Aerial crown-view tile of a tropical tree (Barro Colorado Island, Panama), acquired 20240716:
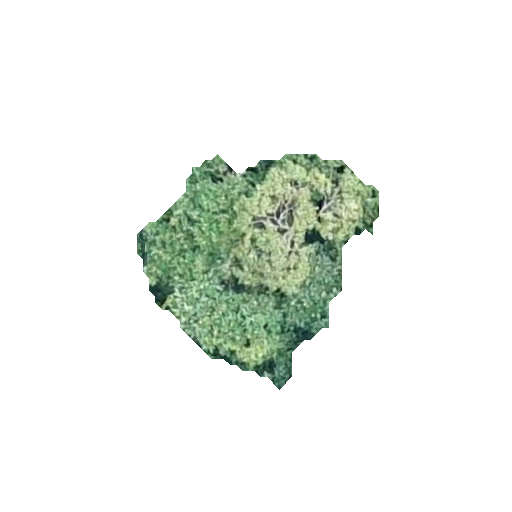
Species: Cordia alliodora
GBIF accepted scientific name: Cordia alliodora
Crown area: 55.571 m²